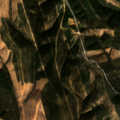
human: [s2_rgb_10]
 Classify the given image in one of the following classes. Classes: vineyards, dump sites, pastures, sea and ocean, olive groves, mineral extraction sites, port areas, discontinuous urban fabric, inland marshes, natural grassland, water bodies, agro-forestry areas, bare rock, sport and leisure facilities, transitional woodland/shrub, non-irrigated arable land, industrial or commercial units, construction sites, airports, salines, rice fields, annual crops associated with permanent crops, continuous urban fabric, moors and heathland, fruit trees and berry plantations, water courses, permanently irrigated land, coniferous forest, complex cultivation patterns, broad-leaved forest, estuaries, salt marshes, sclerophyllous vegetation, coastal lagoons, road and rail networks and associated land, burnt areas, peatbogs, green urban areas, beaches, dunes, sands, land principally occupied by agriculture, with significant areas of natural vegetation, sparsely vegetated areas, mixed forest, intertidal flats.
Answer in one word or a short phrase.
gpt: industrial or commercial units, broad-leaved forest, transitional woodland/shrub